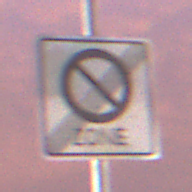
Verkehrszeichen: EndeEingeschraenktesHalteverbotZone
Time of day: SunriseSunset
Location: Outdoor (Urban)
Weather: PartlyCloudy
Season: NotSpecified
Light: Artificial